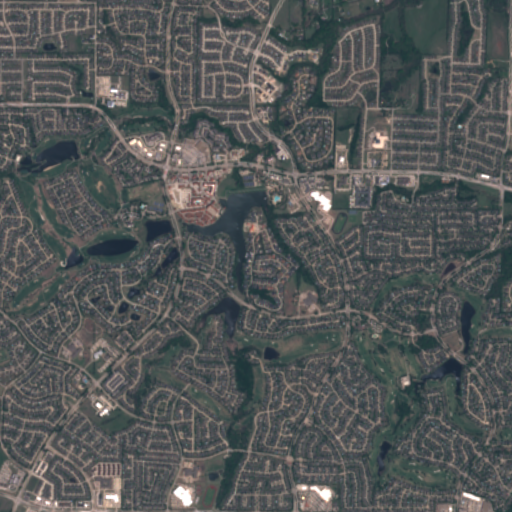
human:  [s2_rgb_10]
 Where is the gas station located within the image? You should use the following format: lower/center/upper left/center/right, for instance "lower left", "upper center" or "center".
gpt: The gas station is located in the lower center of the image.
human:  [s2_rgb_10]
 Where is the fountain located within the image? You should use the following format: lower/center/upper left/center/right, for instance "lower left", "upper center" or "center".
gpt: The fountain is located in the upper left of the image.
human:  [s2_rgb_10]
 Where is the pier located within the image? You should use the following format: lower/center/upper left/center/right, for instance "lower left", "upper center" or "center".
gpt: The pier is located in the lower center of the image.
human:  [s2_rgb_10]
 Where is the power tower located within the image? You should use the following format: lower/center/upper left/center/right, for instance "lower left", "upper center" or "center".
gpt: There is no power tower in the image.